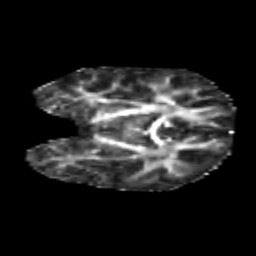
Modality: FA
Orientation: coronal
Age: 7
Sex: female
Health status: healthy